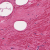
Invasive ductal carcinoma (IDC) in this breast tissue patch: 0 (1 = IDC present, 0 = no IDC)